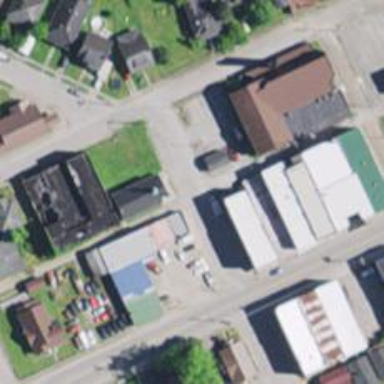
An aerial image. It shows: Alleyway designated as service road.